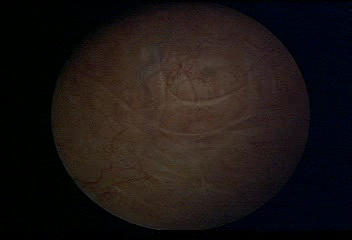
Modality: WLC
Class: Normal mucosa
Bladder cancer association: No